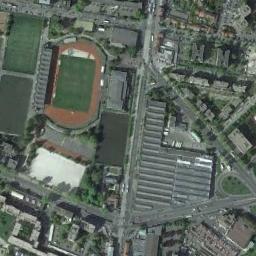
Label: ground_track_field